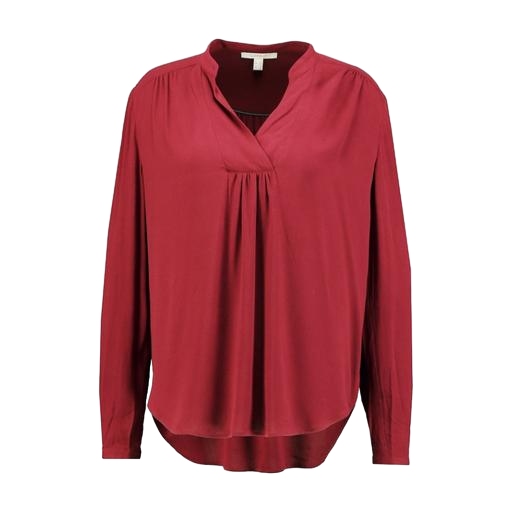
red v-neck long-sleeve blouse, red pleat front roll-tab sleeve blouse, long-sleeve blouse, white background